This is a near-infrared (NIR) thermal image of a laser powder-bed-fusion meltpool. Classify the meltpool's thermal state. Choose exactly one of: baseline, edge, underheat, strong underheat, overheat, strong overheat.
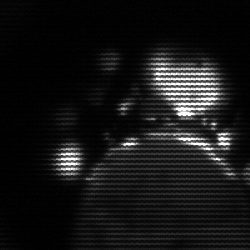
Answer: baseline